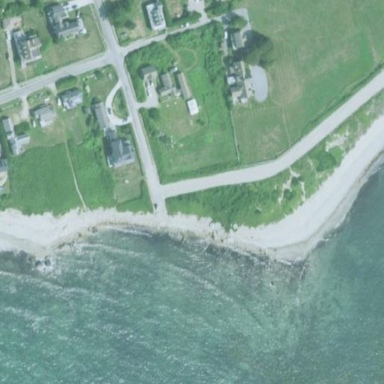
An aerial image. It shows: Sandy beach.